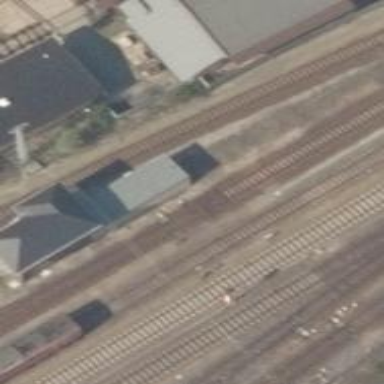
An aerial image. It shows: Railway switch.